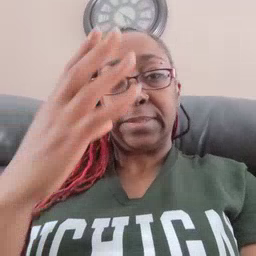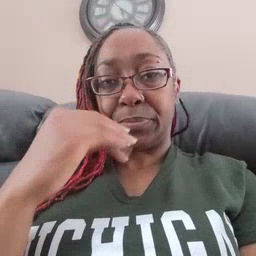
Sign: sleepy